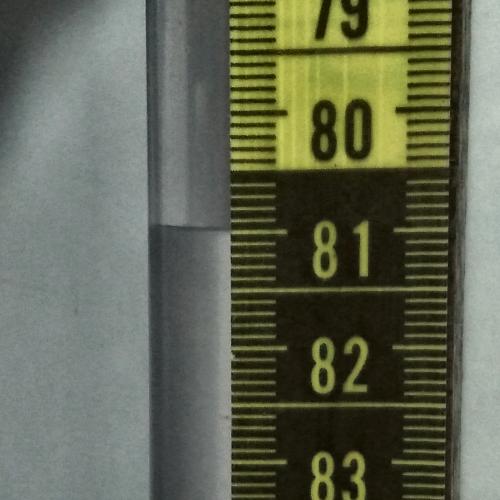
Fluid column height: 81.0 cm